Question: I wrote a simple <URL> code but I ran into a problem.
For some reason, the skips the first row ( cell 1, cell 2, cell 3 ).
'''
<?php
require('temp/fpdf.php');
class PDF extends FPDF
{
function Header(){
$this->SetY(0);
$this->SetFont('Arial','I',8);
$this->Cell(0,5,'Page '.$this->PageNo(),0,0,'C');
}
function Footer(){
$this->SetY(-5);
$this->SetFont('Arial','I',8);
$this->Cell(0,5,'Page '.$this->PageNo(),0,0,'C');
}
}
$pdf = new PDF();
$pdf->SetMargins(0,0,0);
$pdf->AddPage();
$pdf->SetFont('Times','',12);
for($i=0;$i<=24;$i++){
$pdf->Cell(70,30,'Printing line number '.$i,0,0,'C');
if(($i%3==0)&&($i!=0)){
$pdf->Ln();
}
}
$pdf->Output();
?>
'''

I'm staring at the code for hours but I can't find the answer so any help is appreciated.
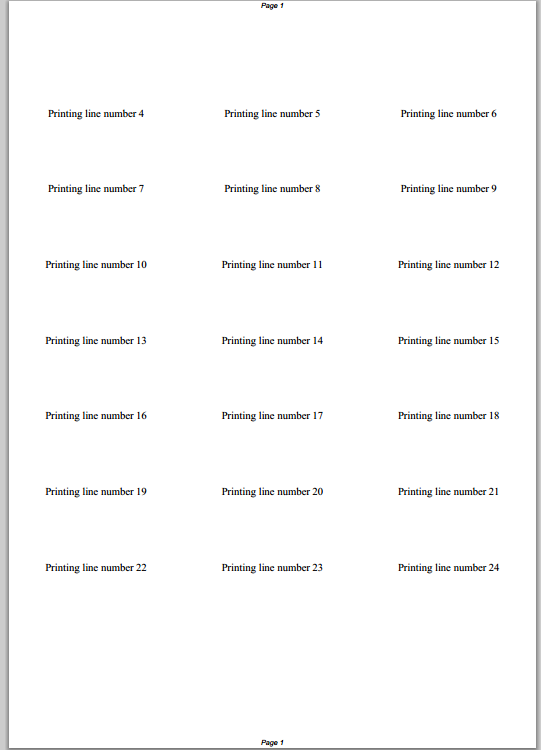
Answer: Your first set of printing is floating over to the right side. As a quick-fix try adding to add a line break and clear up unwanted floats in the PDF definition.
Add
'''
$pdf->Ln();
'''
after
'''
$pdf->AddPage();
'''